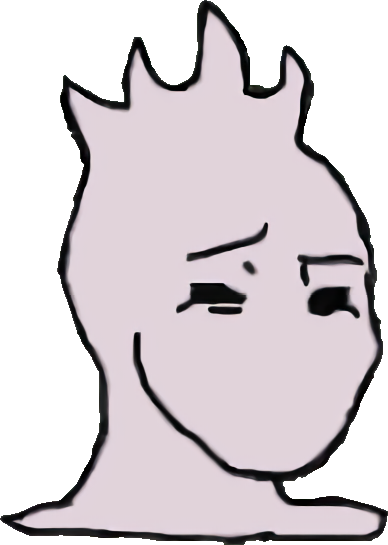
Label: 5_Smugjak